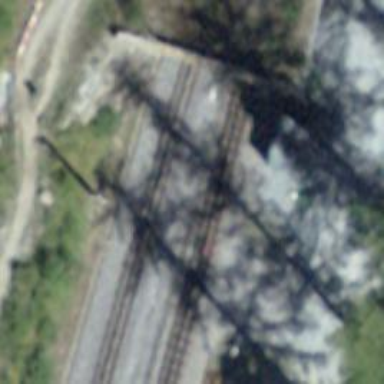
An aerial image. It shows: Narrow-gauge railway siding with electrified contact lines. It has one track.